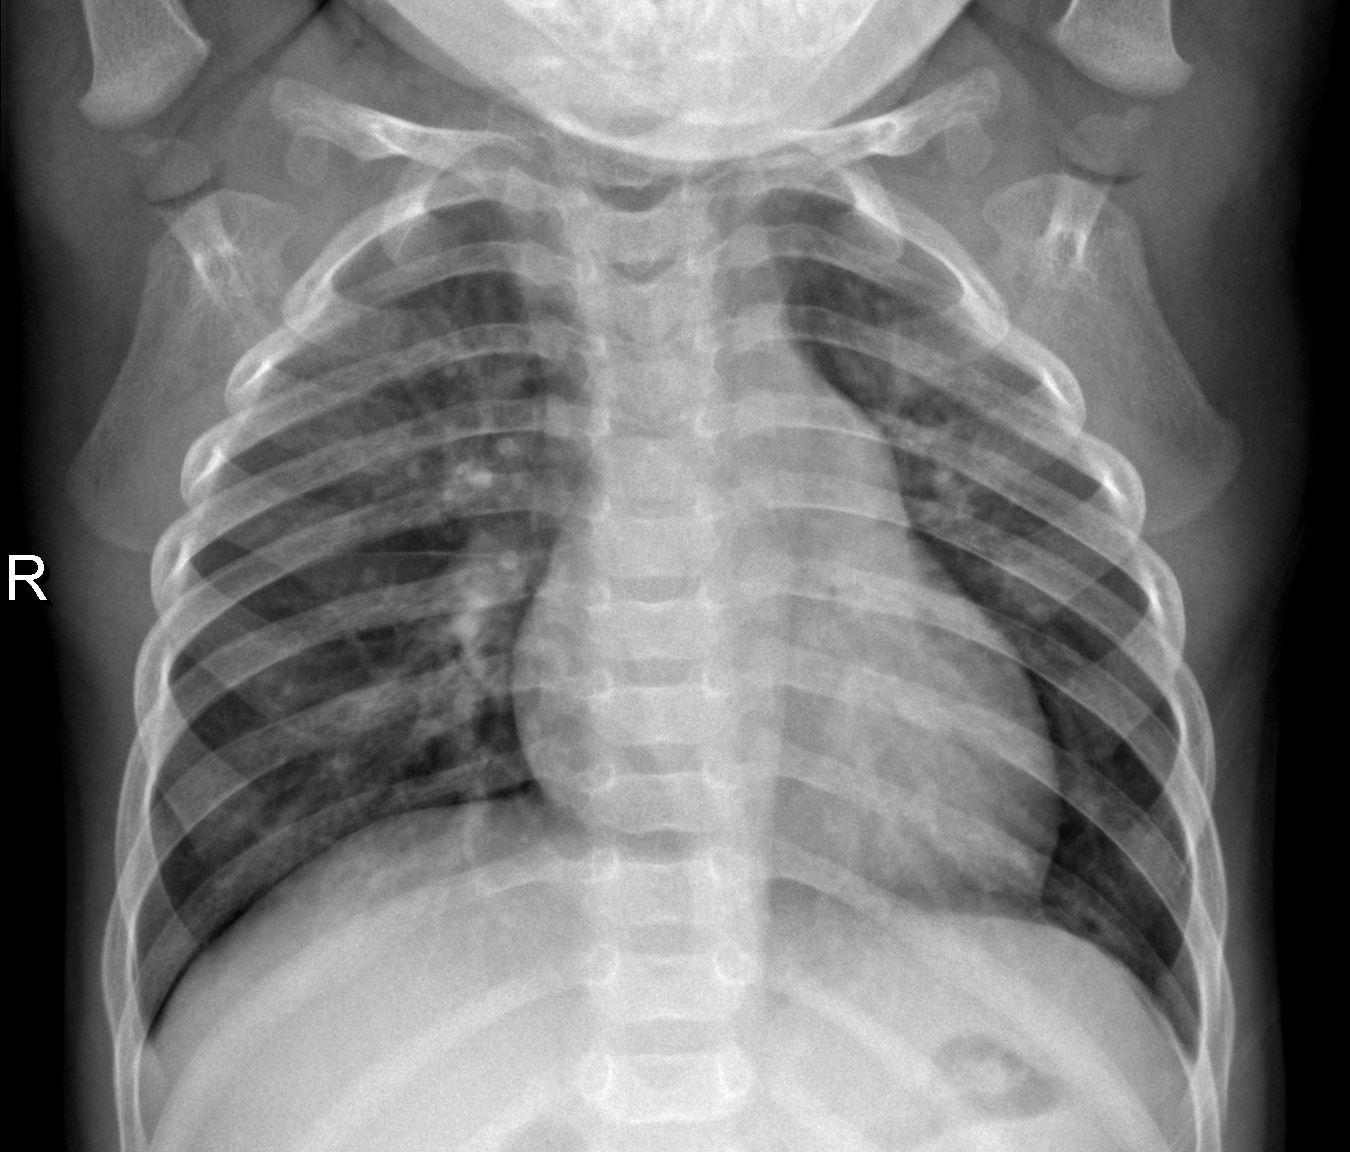
Diagnosis: NORMAL